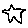
Label: star